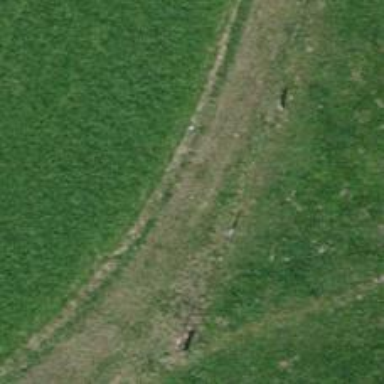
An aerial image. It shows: Grassy track with grade 5 track type.